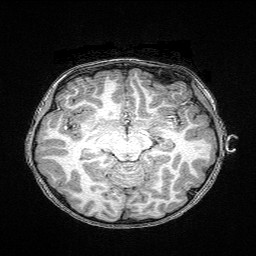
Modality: T1w
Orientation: coronal